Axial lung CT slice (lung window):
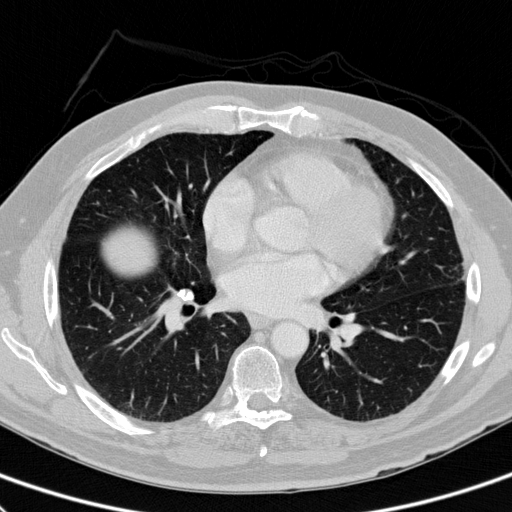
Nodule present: no